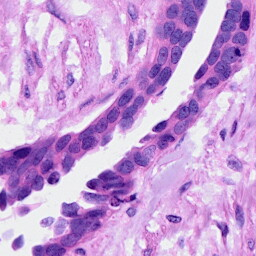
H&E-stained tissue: Ovarian